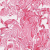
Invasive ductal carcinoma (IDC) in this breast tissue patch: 0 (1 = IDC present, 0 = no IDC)